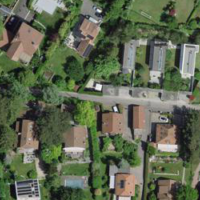
EUNIS habitat code: 55
Species observed at this site:
Picus viridis